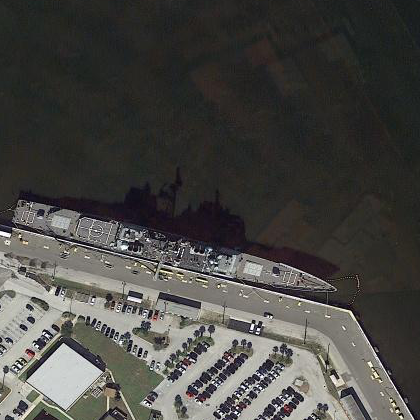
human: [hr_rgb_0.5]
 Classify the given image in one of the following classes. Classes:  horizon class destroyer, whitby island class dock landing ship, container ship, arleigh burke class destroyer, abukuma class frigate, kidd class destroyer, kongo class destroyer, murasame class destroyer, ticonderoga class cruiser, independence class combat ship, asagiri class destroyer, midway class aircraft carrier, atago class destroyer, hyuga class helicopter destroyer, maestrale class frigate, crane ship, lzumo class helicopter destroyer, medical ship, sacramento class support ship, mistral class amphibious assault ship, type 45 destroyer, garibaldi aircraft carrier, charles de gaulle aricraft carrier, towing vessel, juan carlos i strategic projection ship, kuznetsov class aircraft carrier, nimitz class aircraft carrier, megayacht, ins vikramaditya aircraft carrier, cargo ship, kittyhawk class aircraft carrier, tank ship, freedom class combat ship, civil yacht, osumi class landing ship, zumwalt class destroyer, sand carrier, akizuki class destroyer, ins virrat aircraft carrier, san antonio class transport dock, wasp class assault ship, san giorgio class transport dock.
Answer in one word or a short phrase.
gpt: Ticonderoga class cruiser